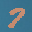
Label: 7